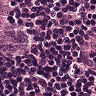
Metastatic tissue present: yes